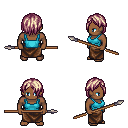
a pixel art fantasy rpg character, male body template, human, dark skin, teal pirate shirt, robe skirt, white blonde bangs hairstyle, spear, four views (front, back, left, right), 2x2 character sprite sheet, small pixel art, hard edges, no anti-aliasing